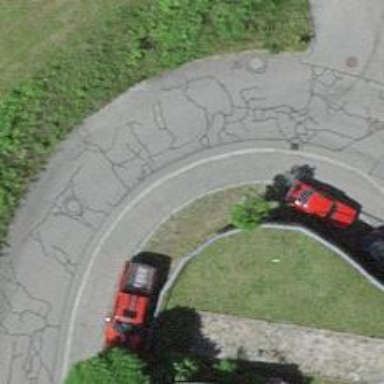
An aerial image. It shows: Residential road with asphalt surface. Sidewalk is present on the left side.